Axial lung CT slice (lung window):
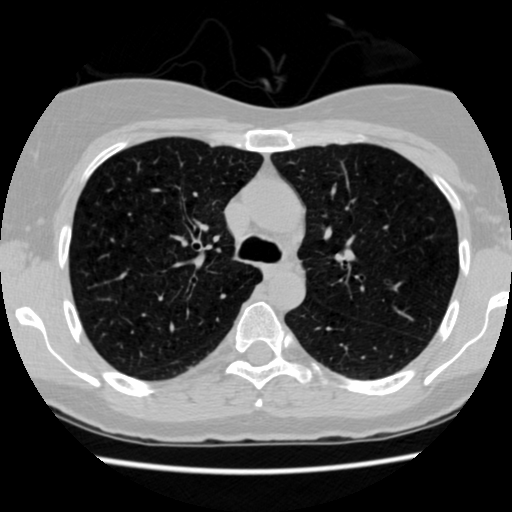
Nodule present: no